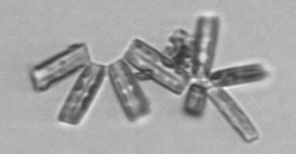
Label: Thalassionema